Field crop: tomato
Growth stage: 2
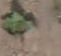
Species: solanum